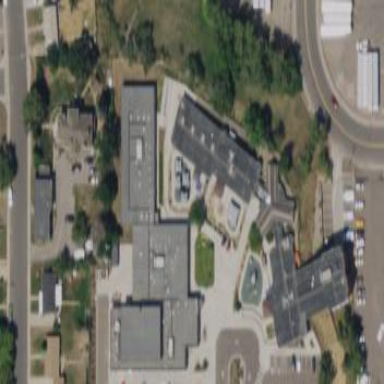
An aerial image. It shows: School building.